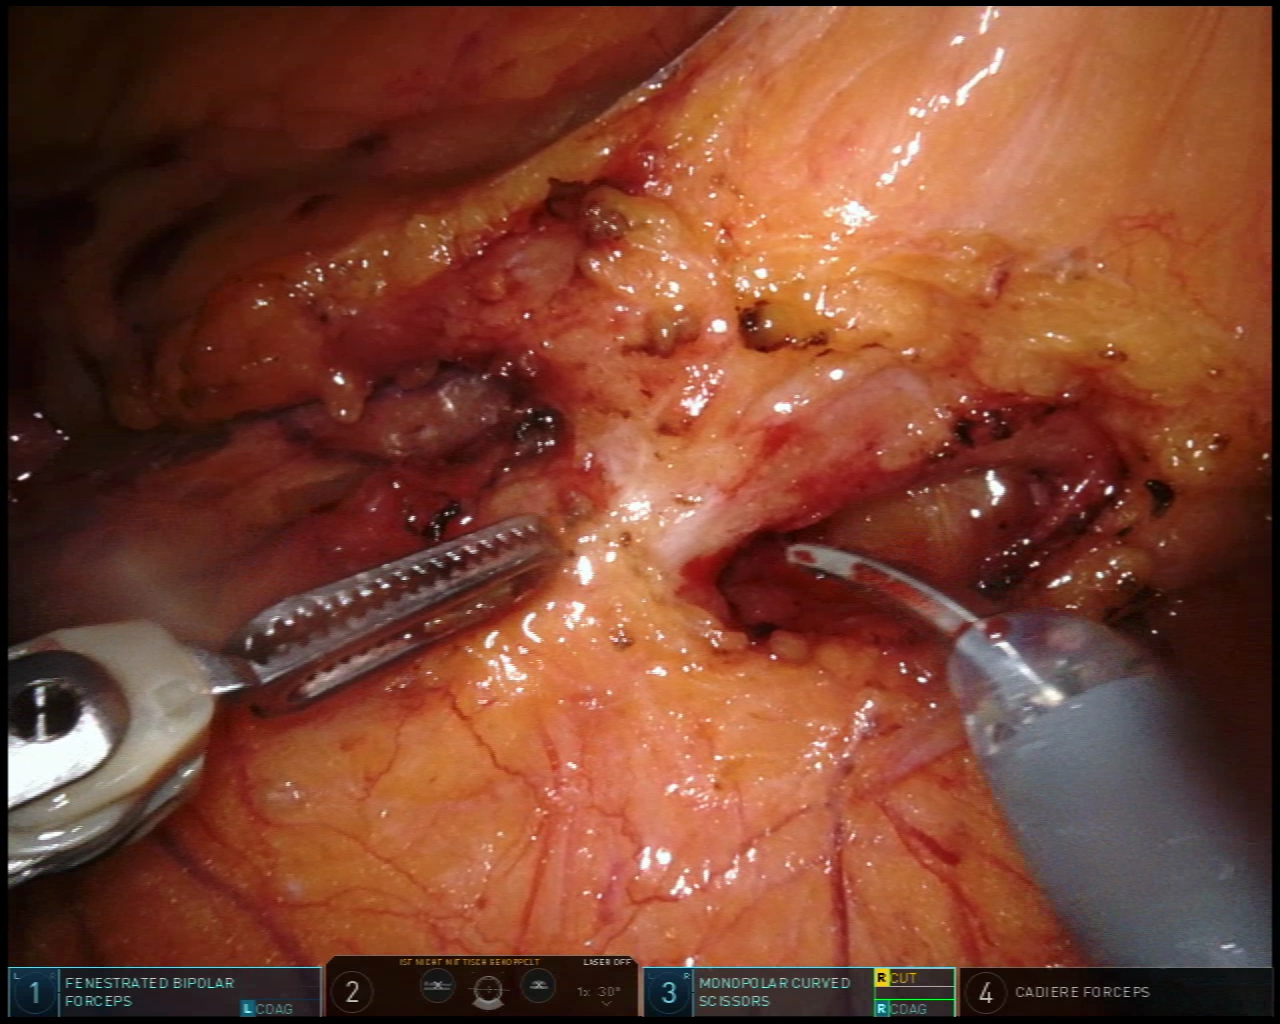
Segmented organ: inferior_mesenteric_artery
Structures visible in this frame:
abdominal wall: no
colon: no
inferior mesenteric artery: yes
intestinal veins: no
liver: no
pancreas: no
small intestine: no
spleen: no
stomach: no
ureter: no
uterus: no
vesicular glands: no